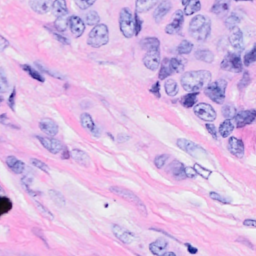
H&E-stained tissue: Breast